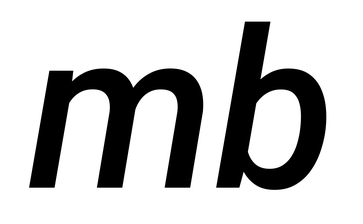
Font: Roboto-Italic_Medium_Italic